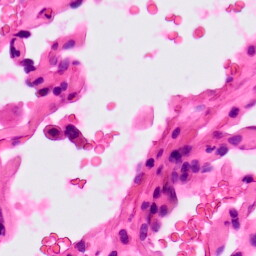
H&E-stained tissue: Lung